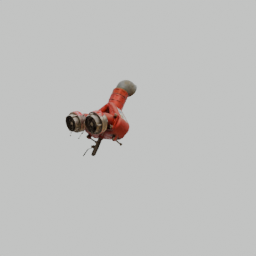
Label: architecture